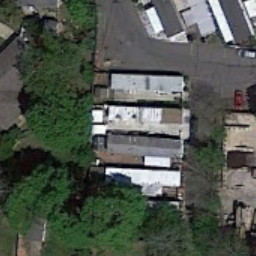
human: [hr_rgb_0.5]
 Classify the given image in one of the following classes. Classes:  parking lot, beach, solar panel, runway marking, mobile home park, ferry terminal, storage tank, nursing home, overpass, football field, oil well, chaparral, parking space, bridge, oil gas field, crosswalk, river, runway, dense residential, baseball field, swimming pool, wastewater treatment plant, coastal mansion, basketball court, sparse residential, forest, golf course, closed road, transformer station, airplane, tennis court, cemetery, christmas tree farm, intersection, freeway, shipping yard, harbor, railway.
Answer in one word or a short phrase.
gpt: mobile home park